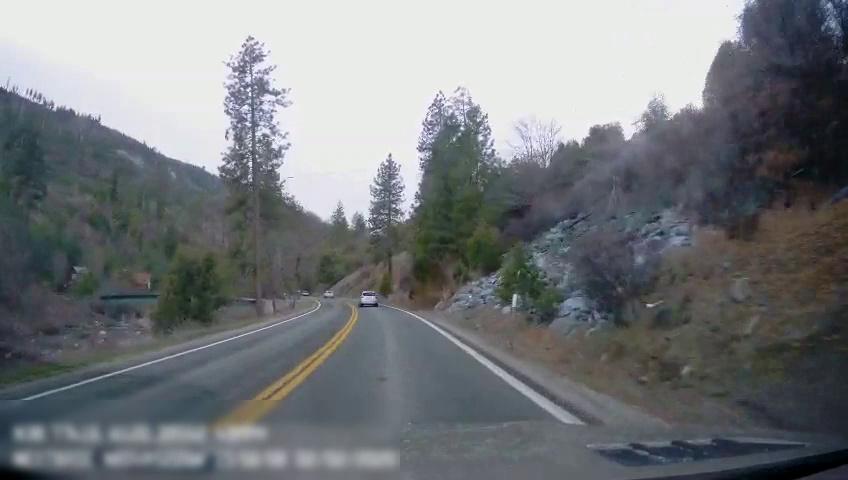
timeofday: Day
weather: Cloudy
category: Drivable Space
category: Vehicles | Car
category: Vehicles | SUV
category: Lanes | Current Lane
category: Lanes | Current Lane
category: Lanes | Opposite Lane